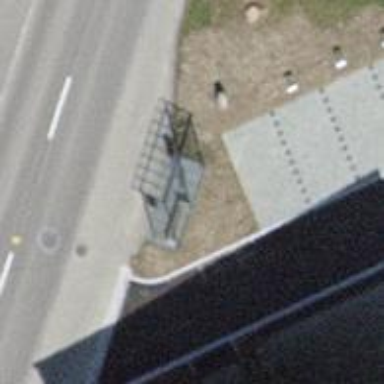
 serving as platform for public transportation."